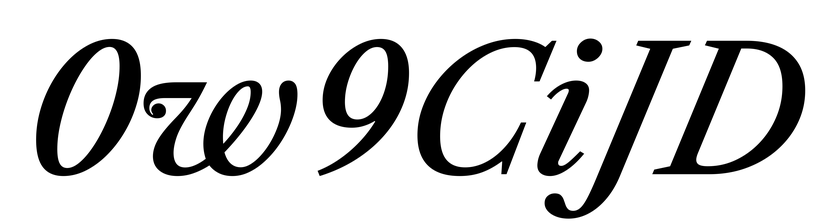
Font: LibreCaslonText-Italic_Medium_Italic